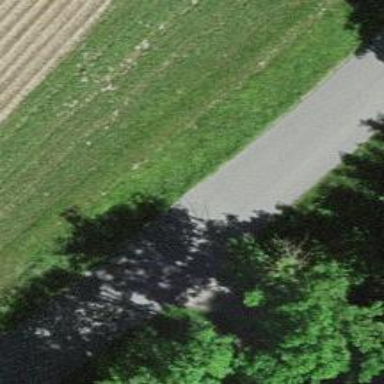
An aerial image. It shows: Unclassified road.